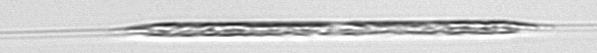
Label: Rhizosolenia